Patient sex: M
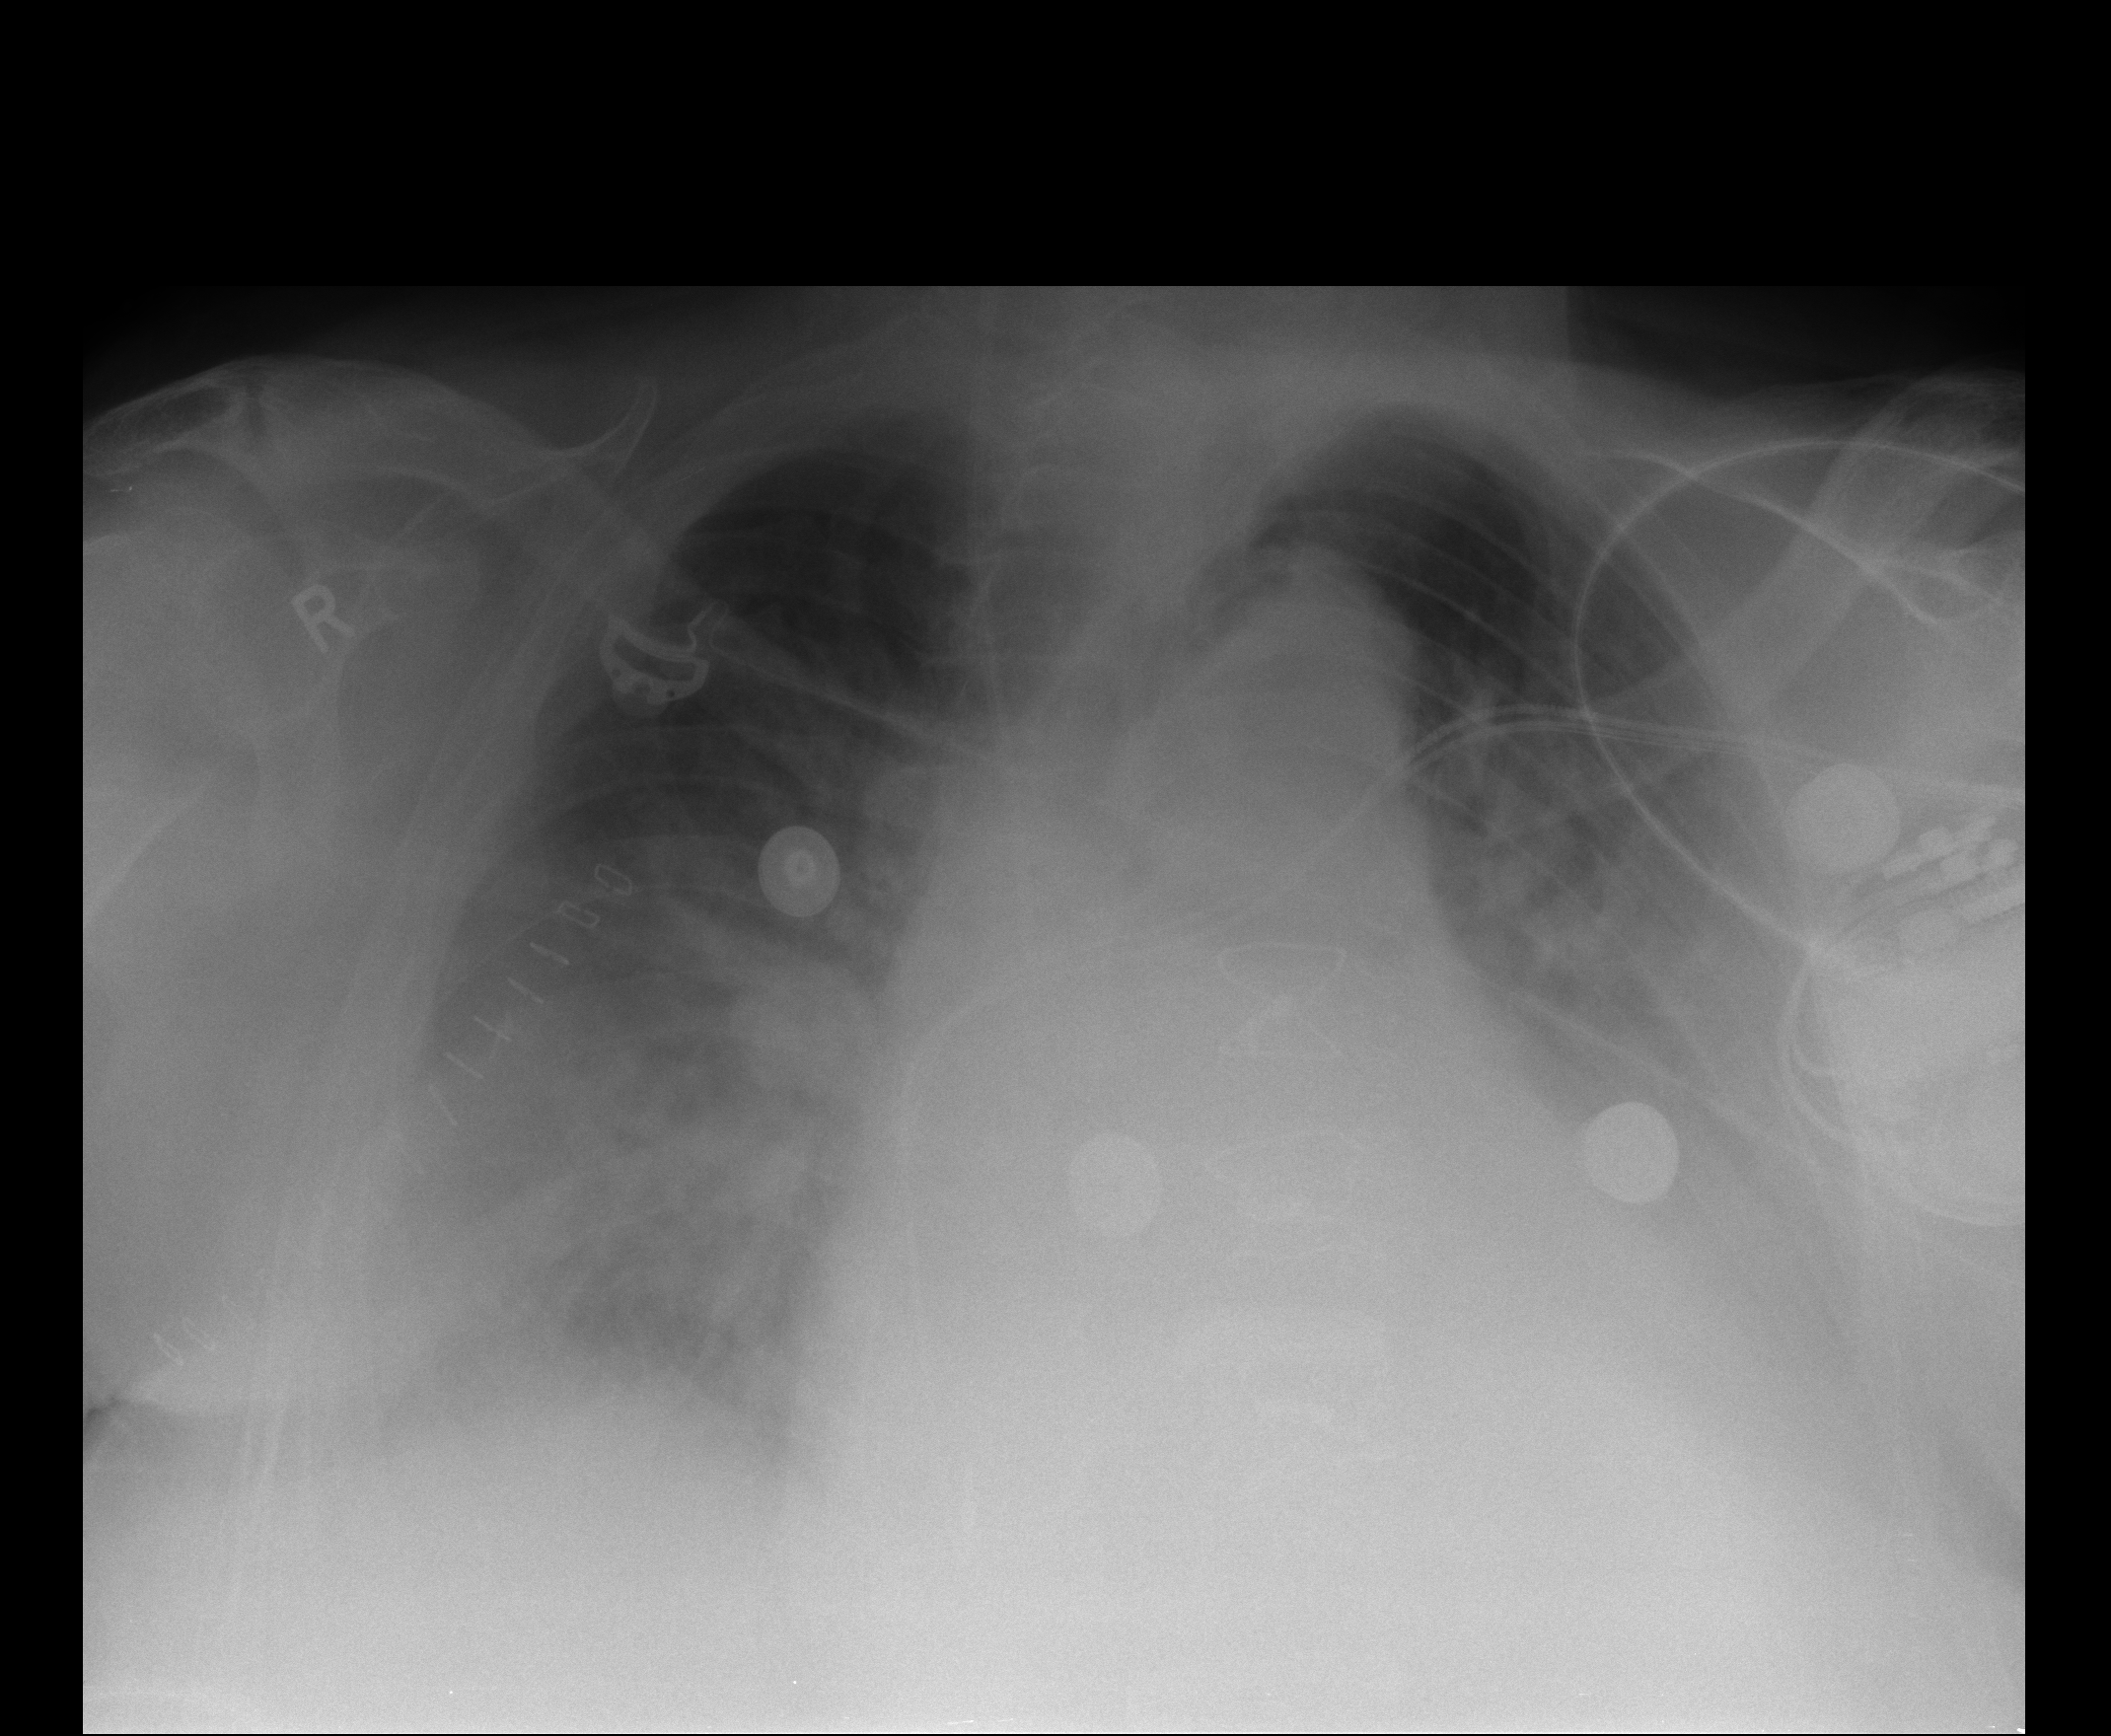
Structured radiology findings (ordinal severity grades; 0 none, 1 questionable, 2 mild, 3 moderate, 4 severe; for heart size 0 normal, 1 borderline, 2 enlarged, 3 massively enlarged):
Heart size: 2
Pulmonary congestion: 3
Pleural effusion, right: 3
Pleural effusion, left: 3
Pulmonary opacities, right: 2
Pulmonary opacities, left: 2
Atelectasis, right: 3
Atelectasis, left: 3